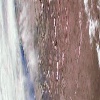
Label: land